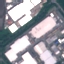
Land use / land cover: Industrial